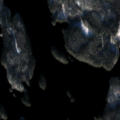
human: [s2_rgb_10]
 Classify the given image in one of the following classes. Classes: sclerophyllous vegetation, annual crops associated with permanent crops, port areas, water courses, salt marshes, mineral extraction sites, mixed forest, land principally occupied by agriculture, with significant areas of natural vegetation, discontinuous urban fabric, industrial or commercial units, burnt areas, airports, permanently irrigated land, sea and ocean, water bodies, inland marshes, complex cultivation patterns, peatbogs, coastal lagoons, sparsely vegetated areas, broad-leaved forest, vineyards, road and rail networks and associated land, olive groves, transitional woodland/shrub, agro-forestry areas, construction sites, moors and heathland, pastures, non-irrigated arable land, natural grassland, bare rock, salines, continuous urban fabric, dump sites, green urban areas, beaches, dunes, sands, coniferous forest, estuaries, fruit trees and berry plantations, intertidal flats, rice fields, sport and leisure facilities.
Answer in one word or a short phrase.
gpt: broad-leaved forest, mixed forest, water bodies